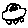
Label: car